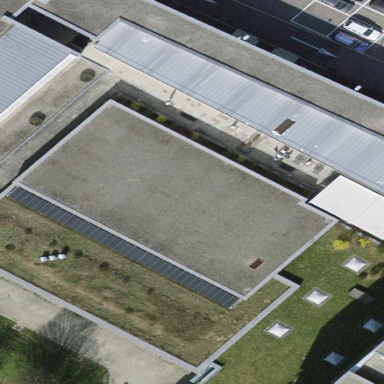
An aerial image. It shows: Civic building.